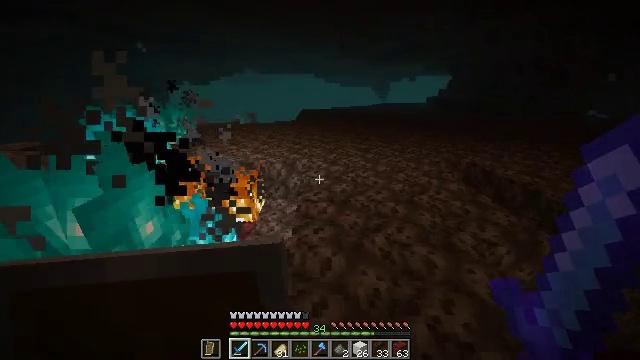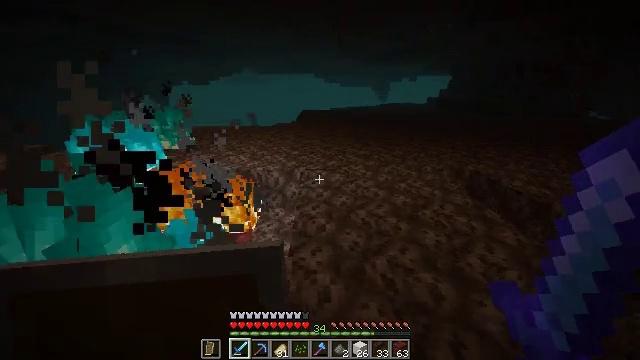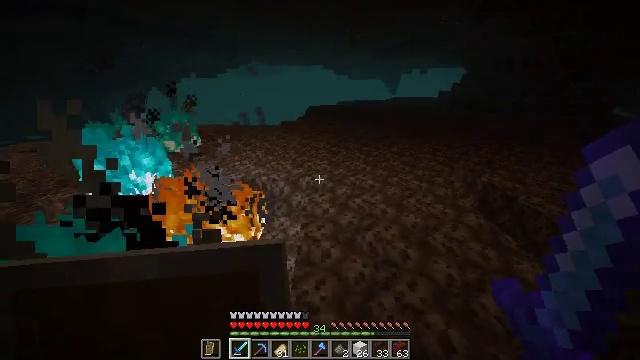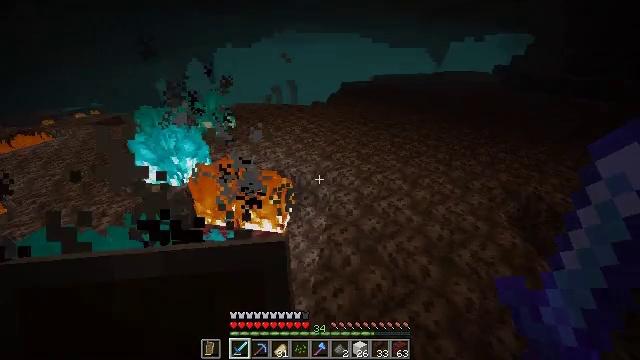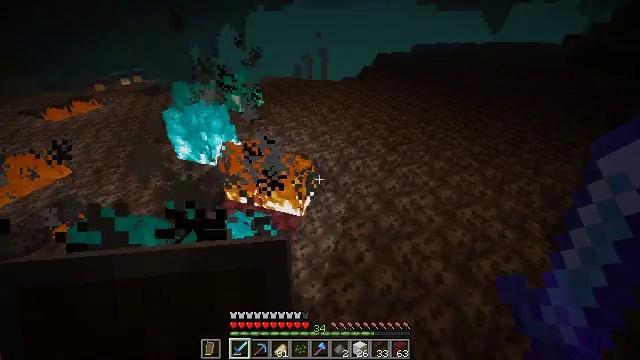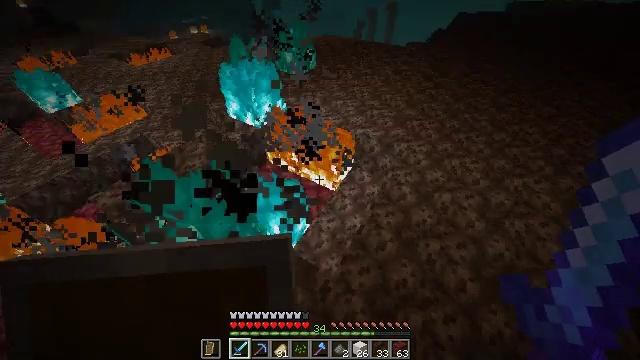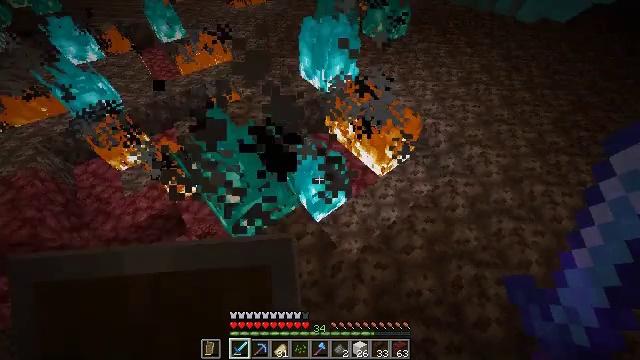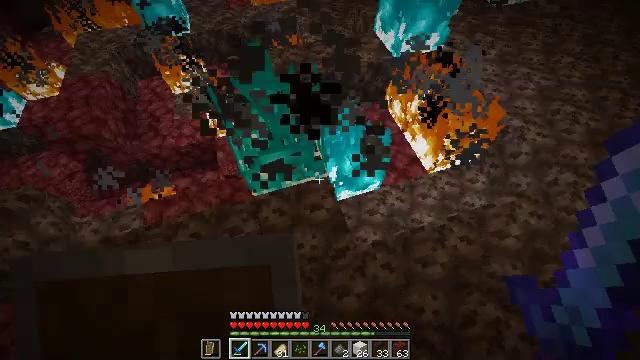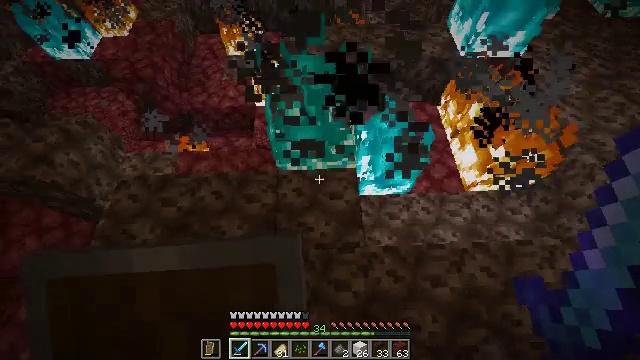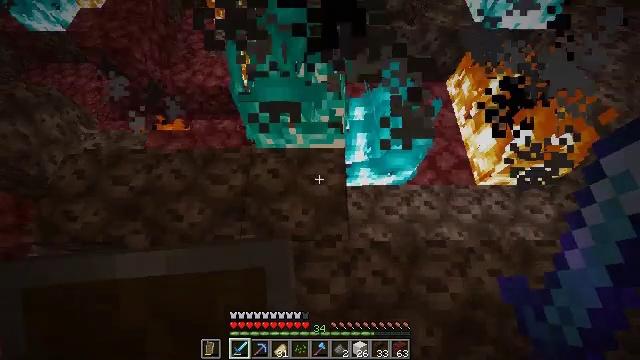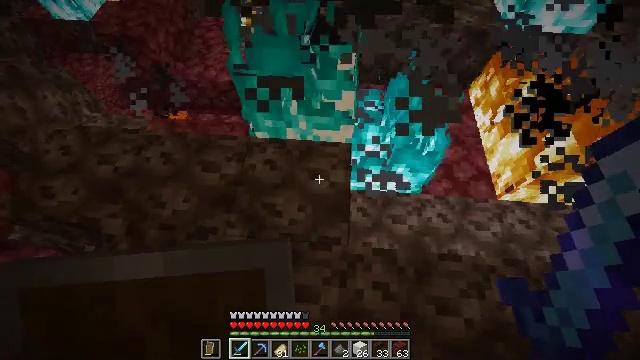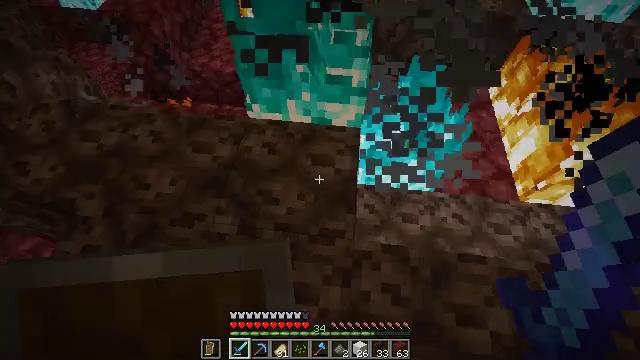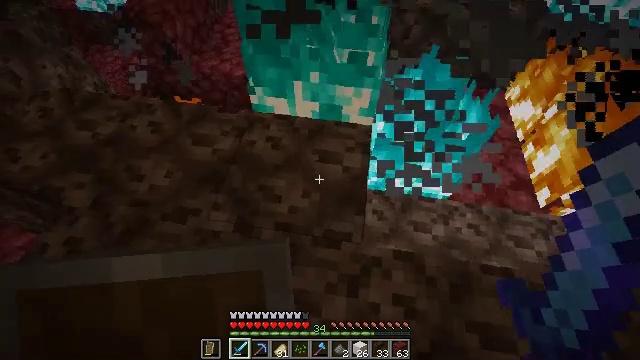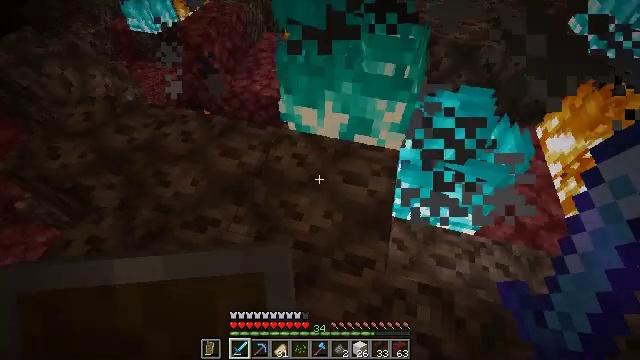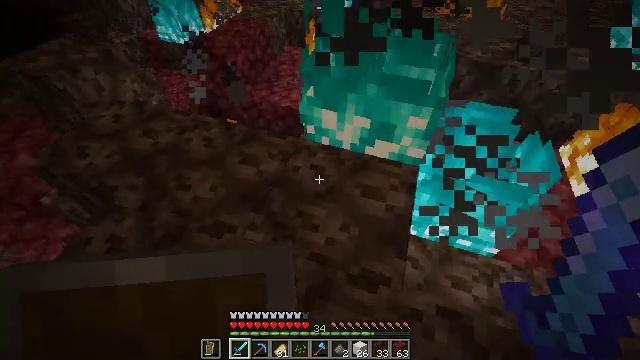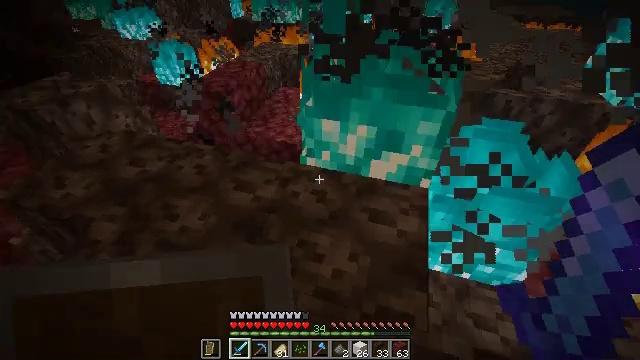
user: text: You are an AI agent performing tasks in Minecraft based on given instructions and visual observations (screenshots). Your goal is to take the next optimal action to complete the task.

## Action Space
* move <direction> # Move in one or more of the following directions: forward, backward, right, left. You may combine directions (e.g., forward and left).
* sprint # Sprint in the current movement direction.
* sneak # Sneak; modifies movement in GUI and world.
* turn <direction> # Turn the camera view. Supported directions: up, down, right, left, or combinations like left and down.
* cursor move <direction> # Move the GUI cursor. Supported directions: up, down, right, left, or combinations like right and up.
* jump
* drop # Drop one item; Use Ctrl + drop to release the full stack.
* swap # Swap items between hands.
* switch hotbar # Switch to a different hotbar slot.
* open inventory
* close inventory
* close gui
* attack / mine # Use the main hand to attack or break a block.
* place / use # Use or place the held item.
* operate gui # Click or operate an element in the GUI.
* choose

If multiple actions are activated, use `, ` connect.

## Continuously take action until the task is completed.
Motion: motion action
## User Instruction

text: Break the block holding the soul fire.
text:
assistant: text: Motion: move forward, jump
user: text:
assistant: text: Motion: move forward, turn left and down, jump
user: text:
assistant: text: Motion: move forward, turn left and down, jump
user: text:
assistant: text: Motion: move forward and move right, turn left and down, jump
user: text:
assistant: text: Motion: move forward and move right, turn left and down, jump
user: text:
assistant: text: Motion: move right, turn left and down, jump
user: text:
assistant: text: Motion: move right, turn left and down
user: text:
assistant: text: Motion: move right, turn left and down
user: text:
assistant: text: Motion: move left, turn left
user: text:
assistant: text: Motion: move left, turn left and up
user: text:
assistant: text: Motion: move left, turn left and up
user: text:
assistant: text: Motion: move left, turn left and up
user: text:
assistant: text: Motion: move left, sneak, turn left and up
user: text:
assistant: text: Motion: move forward and move left, sneak, turn left and up
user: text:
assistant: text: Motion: move forward and move left, sneak, turn right and up
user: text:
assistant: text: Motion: move forward and move left, sneak, turn up, attack / mine
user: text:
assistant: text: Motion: move forward and move left, sneak, turn right and up, attack / mine
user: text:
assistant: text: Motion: move right, sneak, turn right and up, attack / mine
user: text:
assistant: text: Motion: move right, sneak, turn right and down, attack / mine
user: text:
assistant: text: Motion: move right, sneak, turn right and down, attack / mine
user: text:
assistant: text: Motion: move back and move right, turn right, attack / mine
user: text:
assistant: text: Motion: move back and move right, turn right and up
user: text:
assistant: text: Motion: move right, turn right and up
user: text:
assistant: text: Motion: move right, turn right and up
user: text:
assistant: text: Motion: move right, turn up
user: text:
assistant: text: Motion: move right
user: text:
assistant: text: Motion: move right
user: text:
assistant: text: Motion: move right, turn left and up
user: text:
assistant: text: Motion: move right, turn left
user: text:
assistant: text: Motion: move right